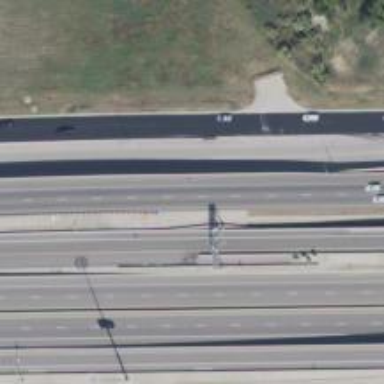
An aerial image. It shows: Toll gantry on the road.